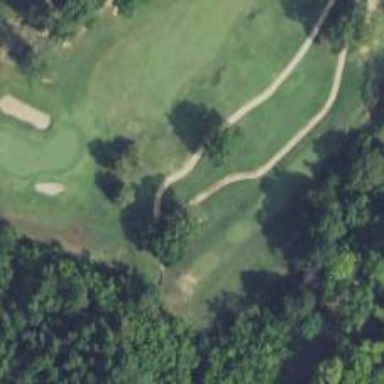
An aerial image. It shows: Path designated for golf carts.